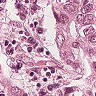
Metastatic tissue present: yes